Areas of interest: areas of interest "Industrial"
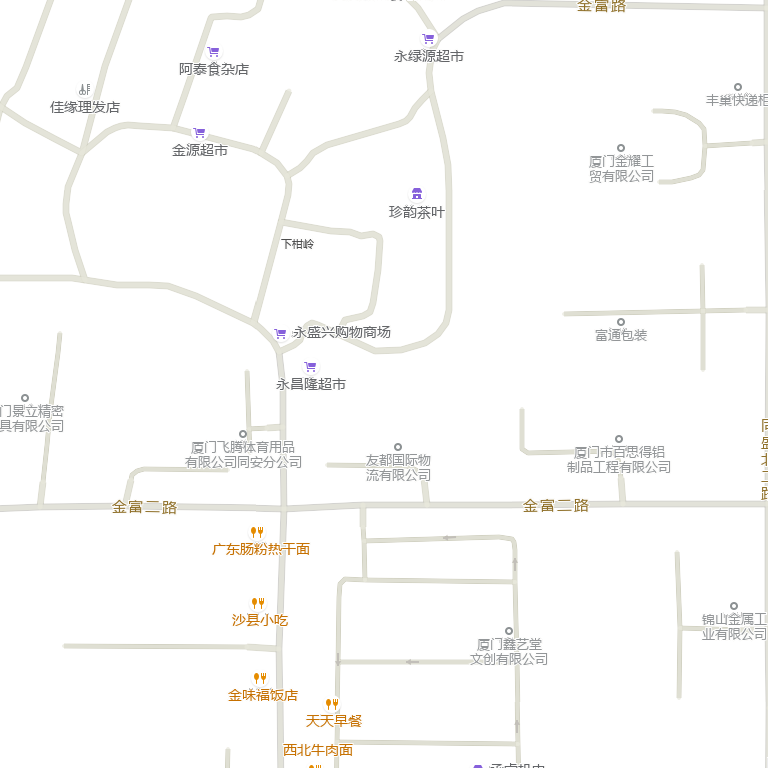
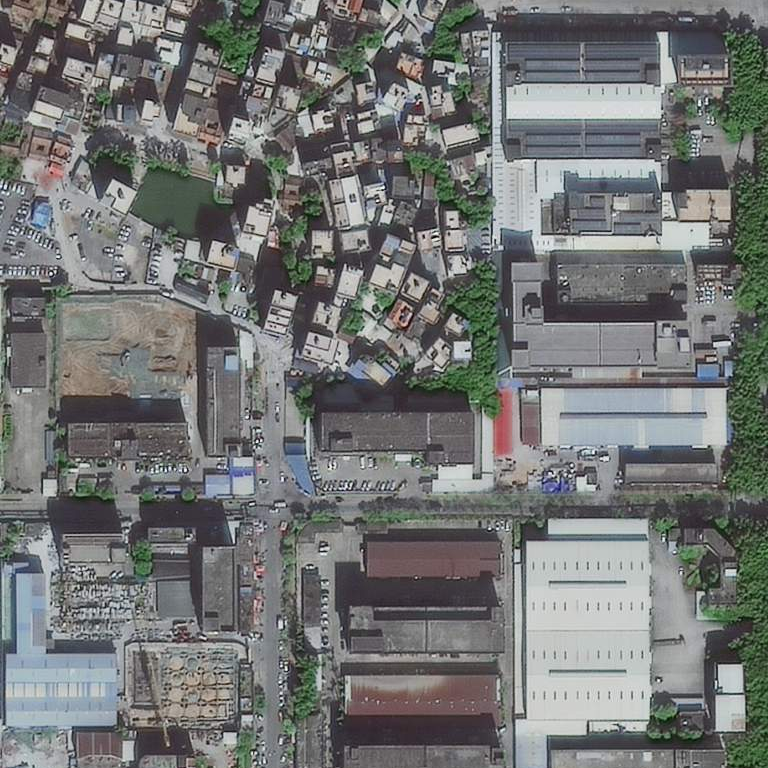